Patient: sex M, age 44
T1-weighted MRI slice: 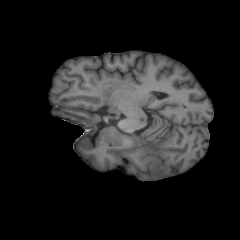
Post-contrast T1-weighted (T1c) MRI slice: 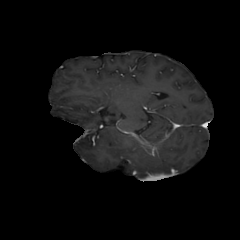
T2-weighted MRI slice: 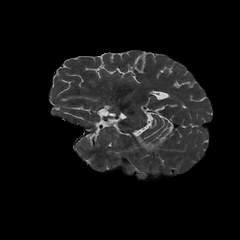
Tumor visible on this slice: no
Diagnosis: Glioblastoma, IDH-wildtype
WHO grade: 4